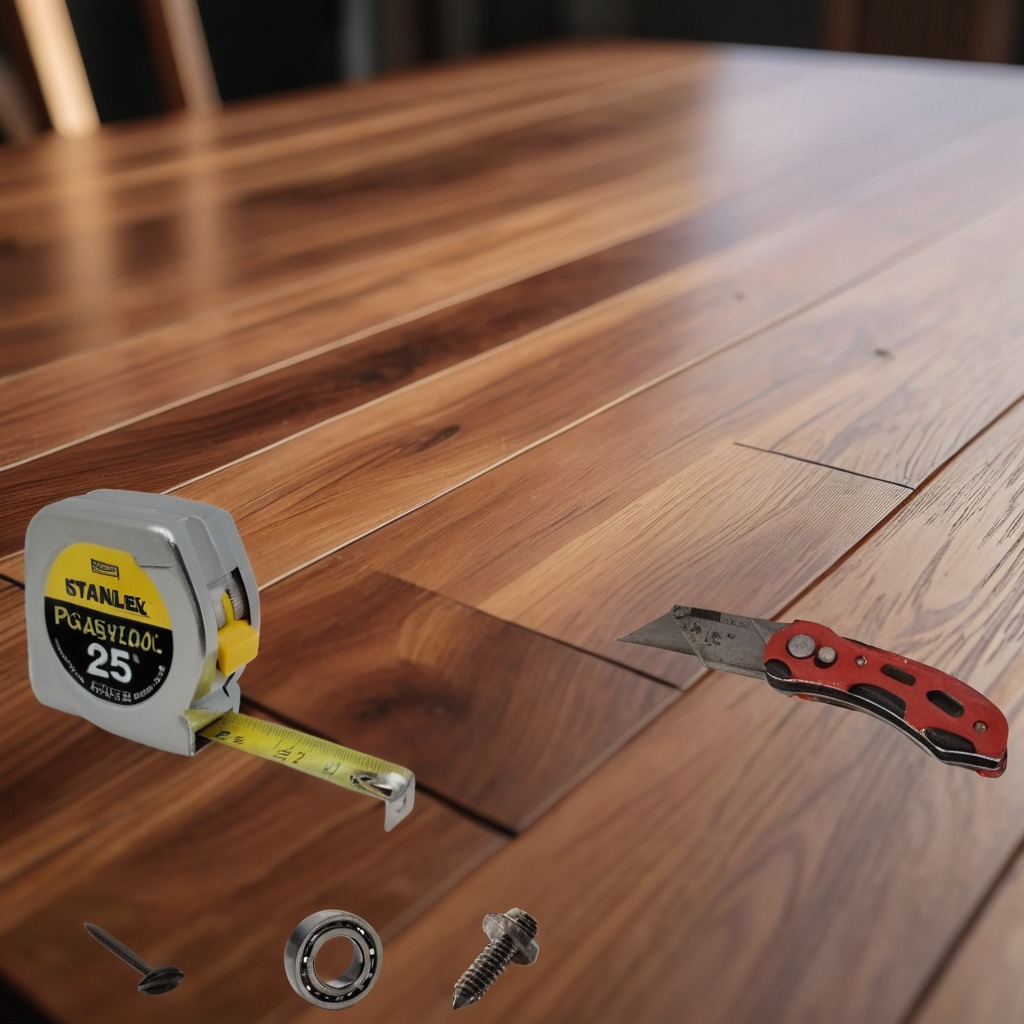
A metal ball bearing, a utility knife, a measuring tape, a metal machine screw, and an iron nail are lying on the wooden table.